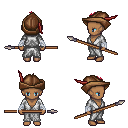
a pixel art fantasy rpg character, female body template, human, dark skin, white robe, teal pants, ruby red mohawk hairstyle, leather cap, white cloth bandages, spear, four views (front, back, left, right), 2x2 character sprite sheet, small pixel art, hard edges, no anti-aliasing